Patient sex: M
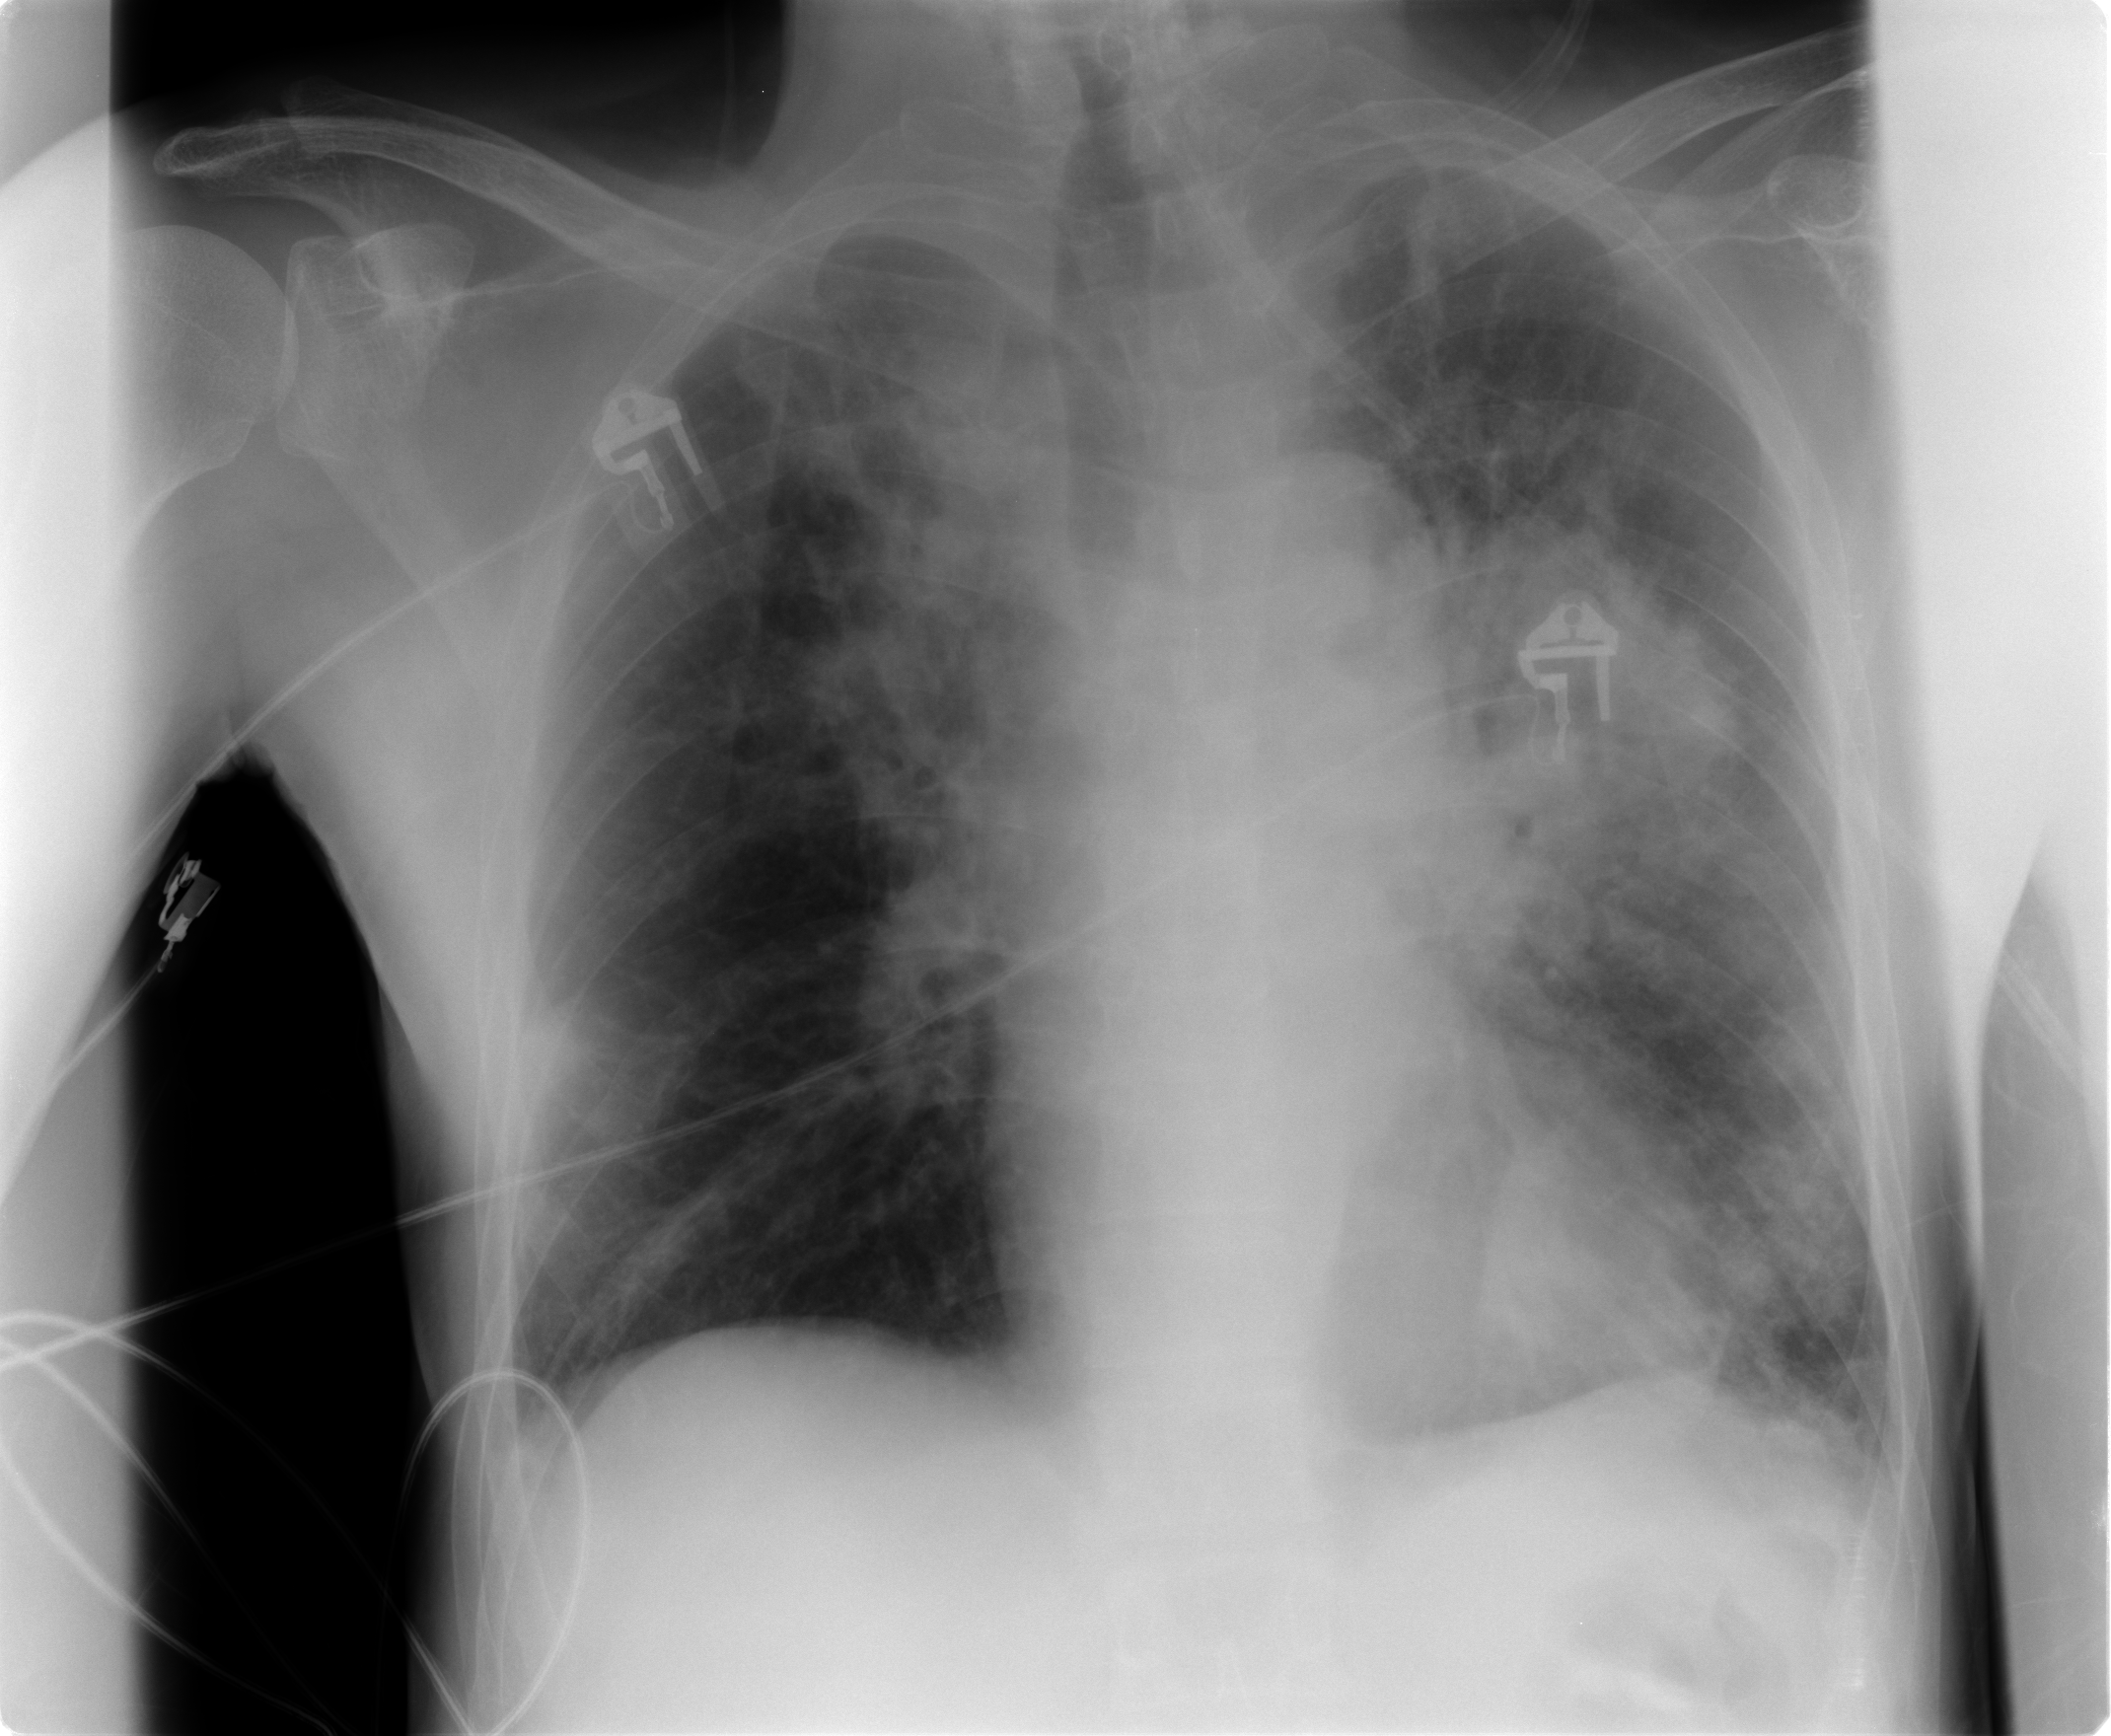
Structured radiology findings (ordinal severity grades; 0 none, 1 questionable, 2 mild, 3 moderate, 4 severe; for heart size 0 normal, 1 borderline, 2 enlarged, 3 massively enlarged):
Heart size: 0
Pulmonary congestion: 2
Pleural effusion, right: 2
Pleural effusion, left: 2
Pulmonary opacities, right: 3
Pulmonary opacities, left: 3
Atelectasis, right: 2
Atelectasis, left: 2